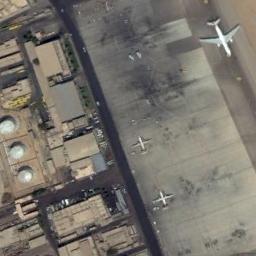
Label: airplane